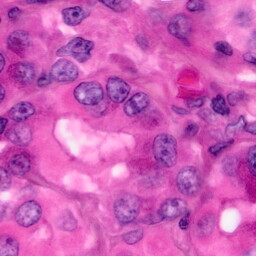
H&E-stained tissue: Pancreatic